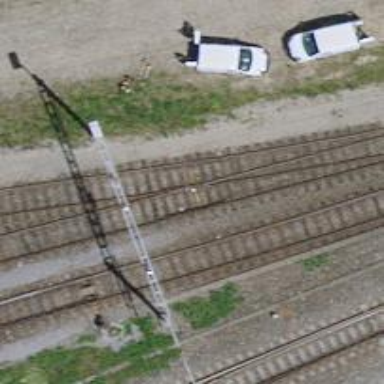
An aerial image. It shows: Rail yard with electrified contact lines for railway operations.